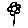
Label: flower